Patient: sex M, age 62
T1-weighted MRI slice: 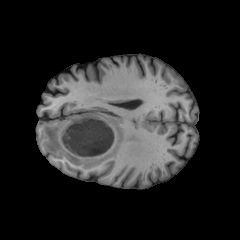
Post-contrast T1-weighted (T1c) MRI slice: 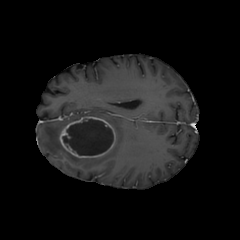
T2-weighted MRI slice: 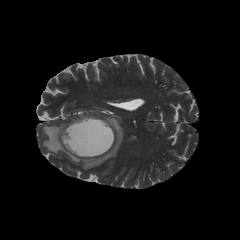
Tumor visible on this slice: yes
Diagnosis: Glioblastoma, IDH-wildtype
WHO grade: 4